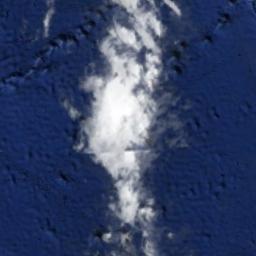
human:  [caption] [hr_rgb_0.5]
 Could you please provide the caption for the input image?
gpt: The cumulus clouds are located above the surface of the sea .

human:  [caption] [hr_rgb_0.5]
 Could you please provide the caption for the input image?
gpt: There is a little thin cloud above the farmland .

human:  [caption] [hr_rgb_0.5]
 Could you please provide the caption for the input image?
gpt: The white cloud is above blue sea .

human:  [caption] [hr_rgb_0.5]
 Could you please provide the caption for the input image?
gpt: White clouds on blue sea .

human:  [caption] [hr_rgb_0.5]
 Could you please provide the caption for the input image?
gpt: There are some white clouds over a blue sea .